Field crop: tomato
Growth stage: 2
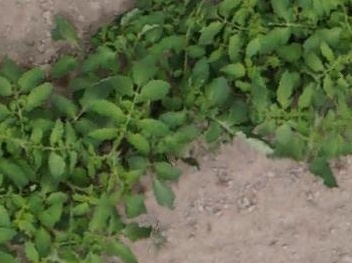
Species: tomato